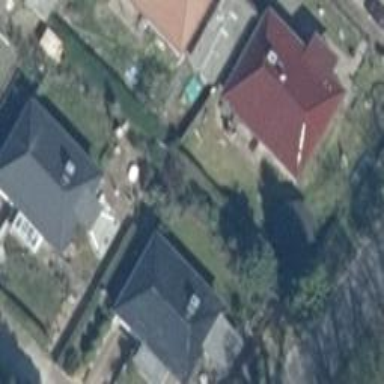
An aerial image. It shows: Detached building with hipped roof shape.